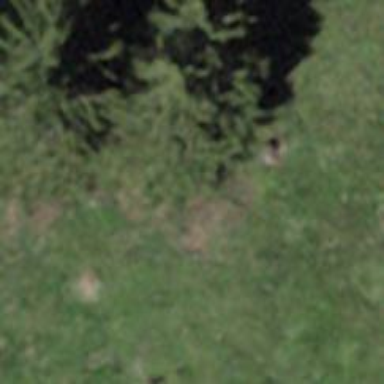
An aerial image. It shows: Evergreen tree with needle-leaved leaves.